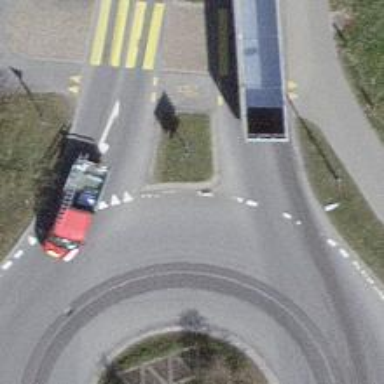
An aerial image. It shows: Road with "give way" sign.